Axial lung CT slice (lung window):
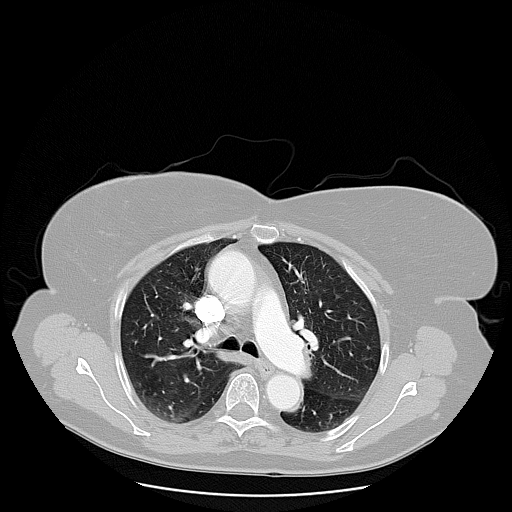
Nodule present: no